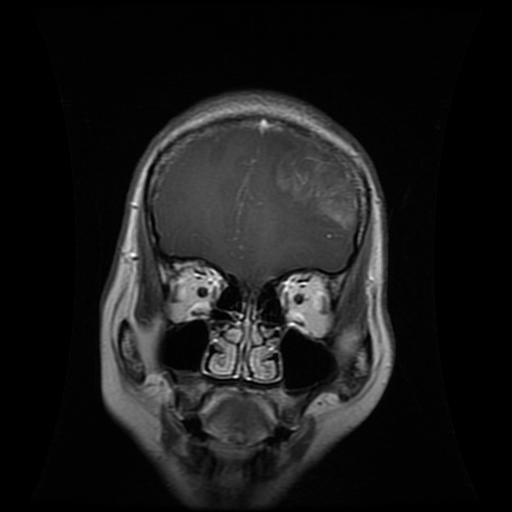
Label: glioma